Question: I need to create a progressbar in arc shape. should I create a custom view for that? Or with the help of 'onDraw()' method of ProgressBar class I can perform this thing? I also want to add marker on this progressBar like thermometer. Please suggest me any idea. Thanks.
Something like this:
'''
protected synchronized void onDraw(Canvas canvas) {
int progress = this.getProgress();
int maxProgress = this.getMax();
//calc the progress to angles
float angleProgress = progress * 360 / maxProgress;
//create and set the arc paint
Paint arcPaint = new Paint();
arcPaint.setColor(0xff800000);
arcPaint.setAntiAlias(true);
arcPaint.setStyle(Style.FILL);
Rect arcRect = new Rect(); this.getDrawingRect(arcRect);
canvas.drawArc(new RectF(arcRect), -90, angleProgress,true, arcPaint);
}
'''
For ref check this image arc shape progressbar

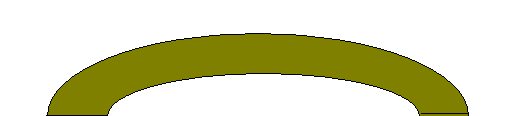
Answer: The default ProgressBar widget is not easily customisable, even for significantly less ambitious changes than this. In my opinion, it offers you no valuable behaviours in this context, other than acting as a carrier for minimum, maximum and current values. It also brings with it unwanted functionality such as the 'indeterminate' state.
Create a custom view by extending View and implementing onDraw() - as you have - and onMeasure().